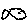
Label: fish